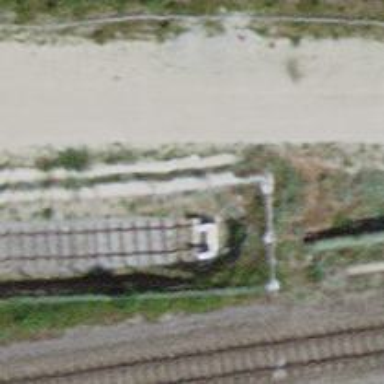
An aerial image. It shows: Railway buffer stop.